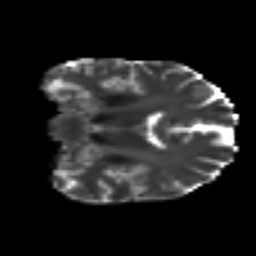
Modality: T2w
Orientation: coronal
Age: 37
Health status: ill
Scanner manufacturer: philips
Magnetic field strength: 3 T
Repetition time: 9 s
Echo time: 0.127 s